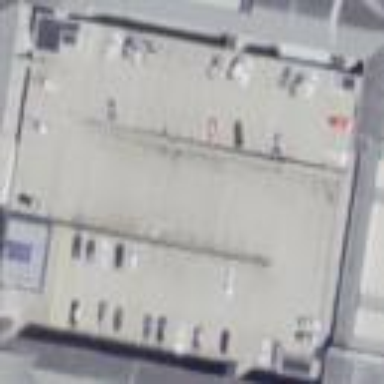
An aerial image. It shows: Multi-storey parking building.